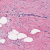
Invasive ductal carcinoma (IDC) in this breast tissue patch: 0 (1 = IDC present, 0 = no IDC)